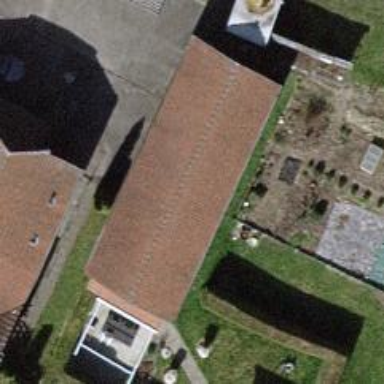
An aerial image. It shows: Building with gabled roof.